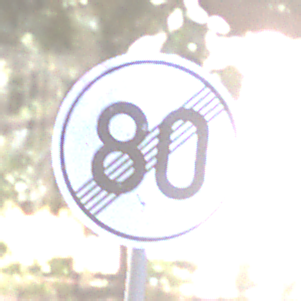
Verkehrszeichen: EndeGeschwindigkeit80
Umgebung: Outdoor, Suburban
Tageszeit: MorningAfternoon
Wetter: PartlyCloudy
Licht: Natural
Jahreszeit: NotSpecified
Kontrast: LowContrast